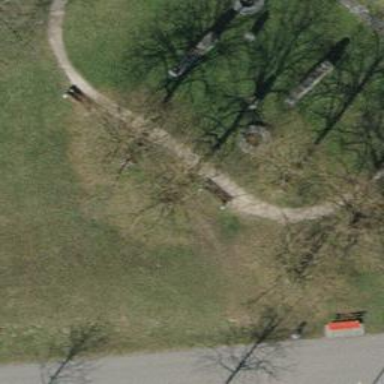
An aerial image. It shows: Compacted footway.